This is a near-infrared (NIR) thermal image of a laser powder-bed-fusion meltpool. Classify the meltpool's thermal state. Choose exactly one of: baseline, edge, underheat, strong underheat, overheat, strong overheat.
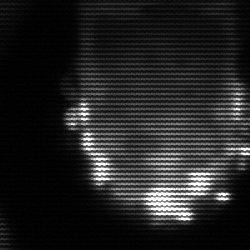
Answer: baseline